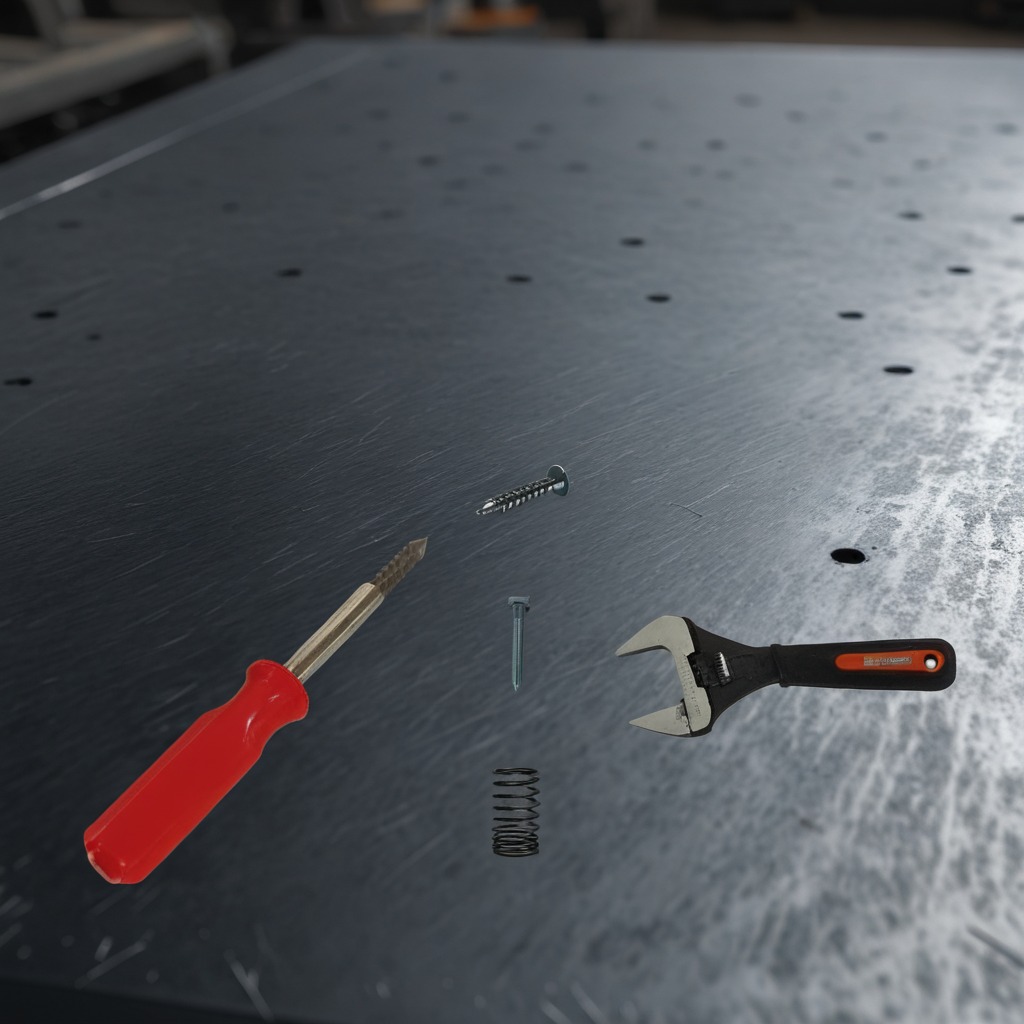
A metal machine screw, an iron nail, a coiled metal spring, a screwdriver, and a wrench are lying on the cold steel table in a mining workshop.